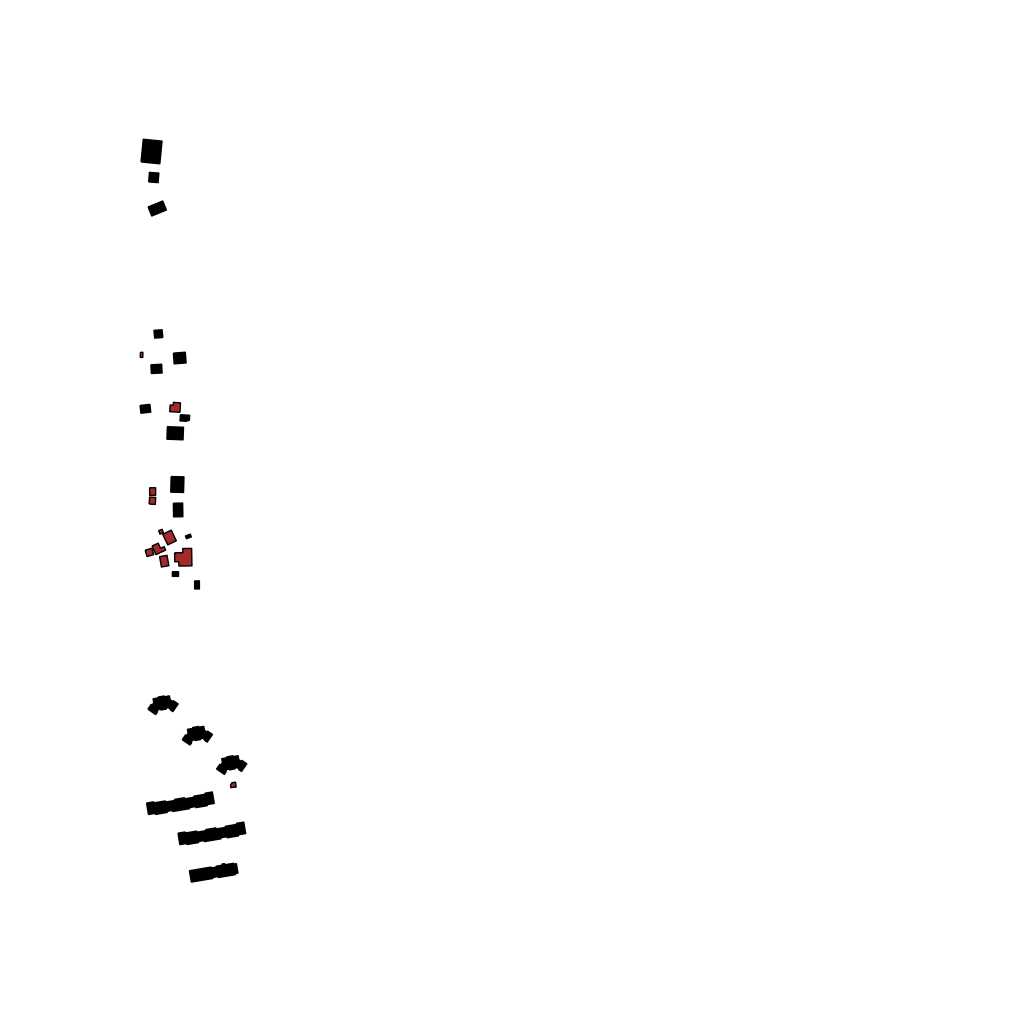
Tags: overhead vector_map, modern, high_rise, individual_rise, density_1, Building, Facility, 1.0 km²